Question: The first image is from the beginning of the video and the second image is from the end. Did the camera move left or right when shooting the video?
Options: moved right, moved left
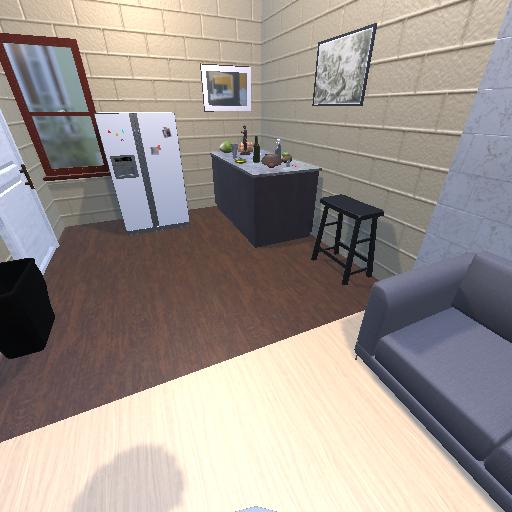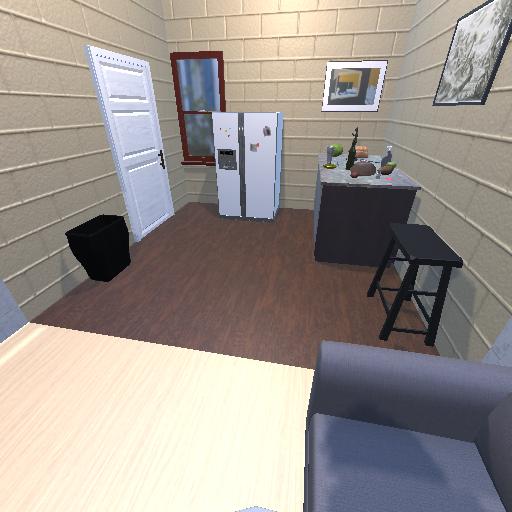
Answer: moved right